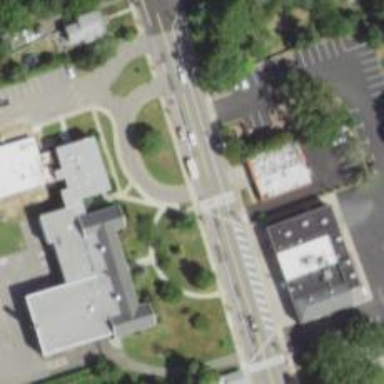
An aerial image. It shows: Unmarked road crossing.